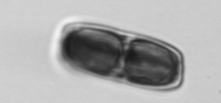
Label: Ephemera